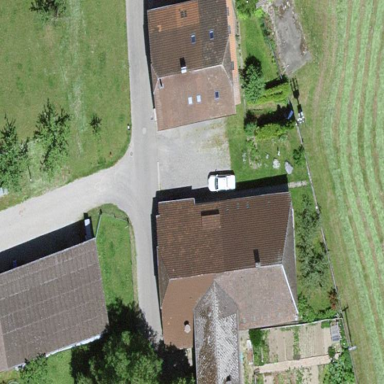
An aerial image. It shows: Farm building.